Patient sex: F
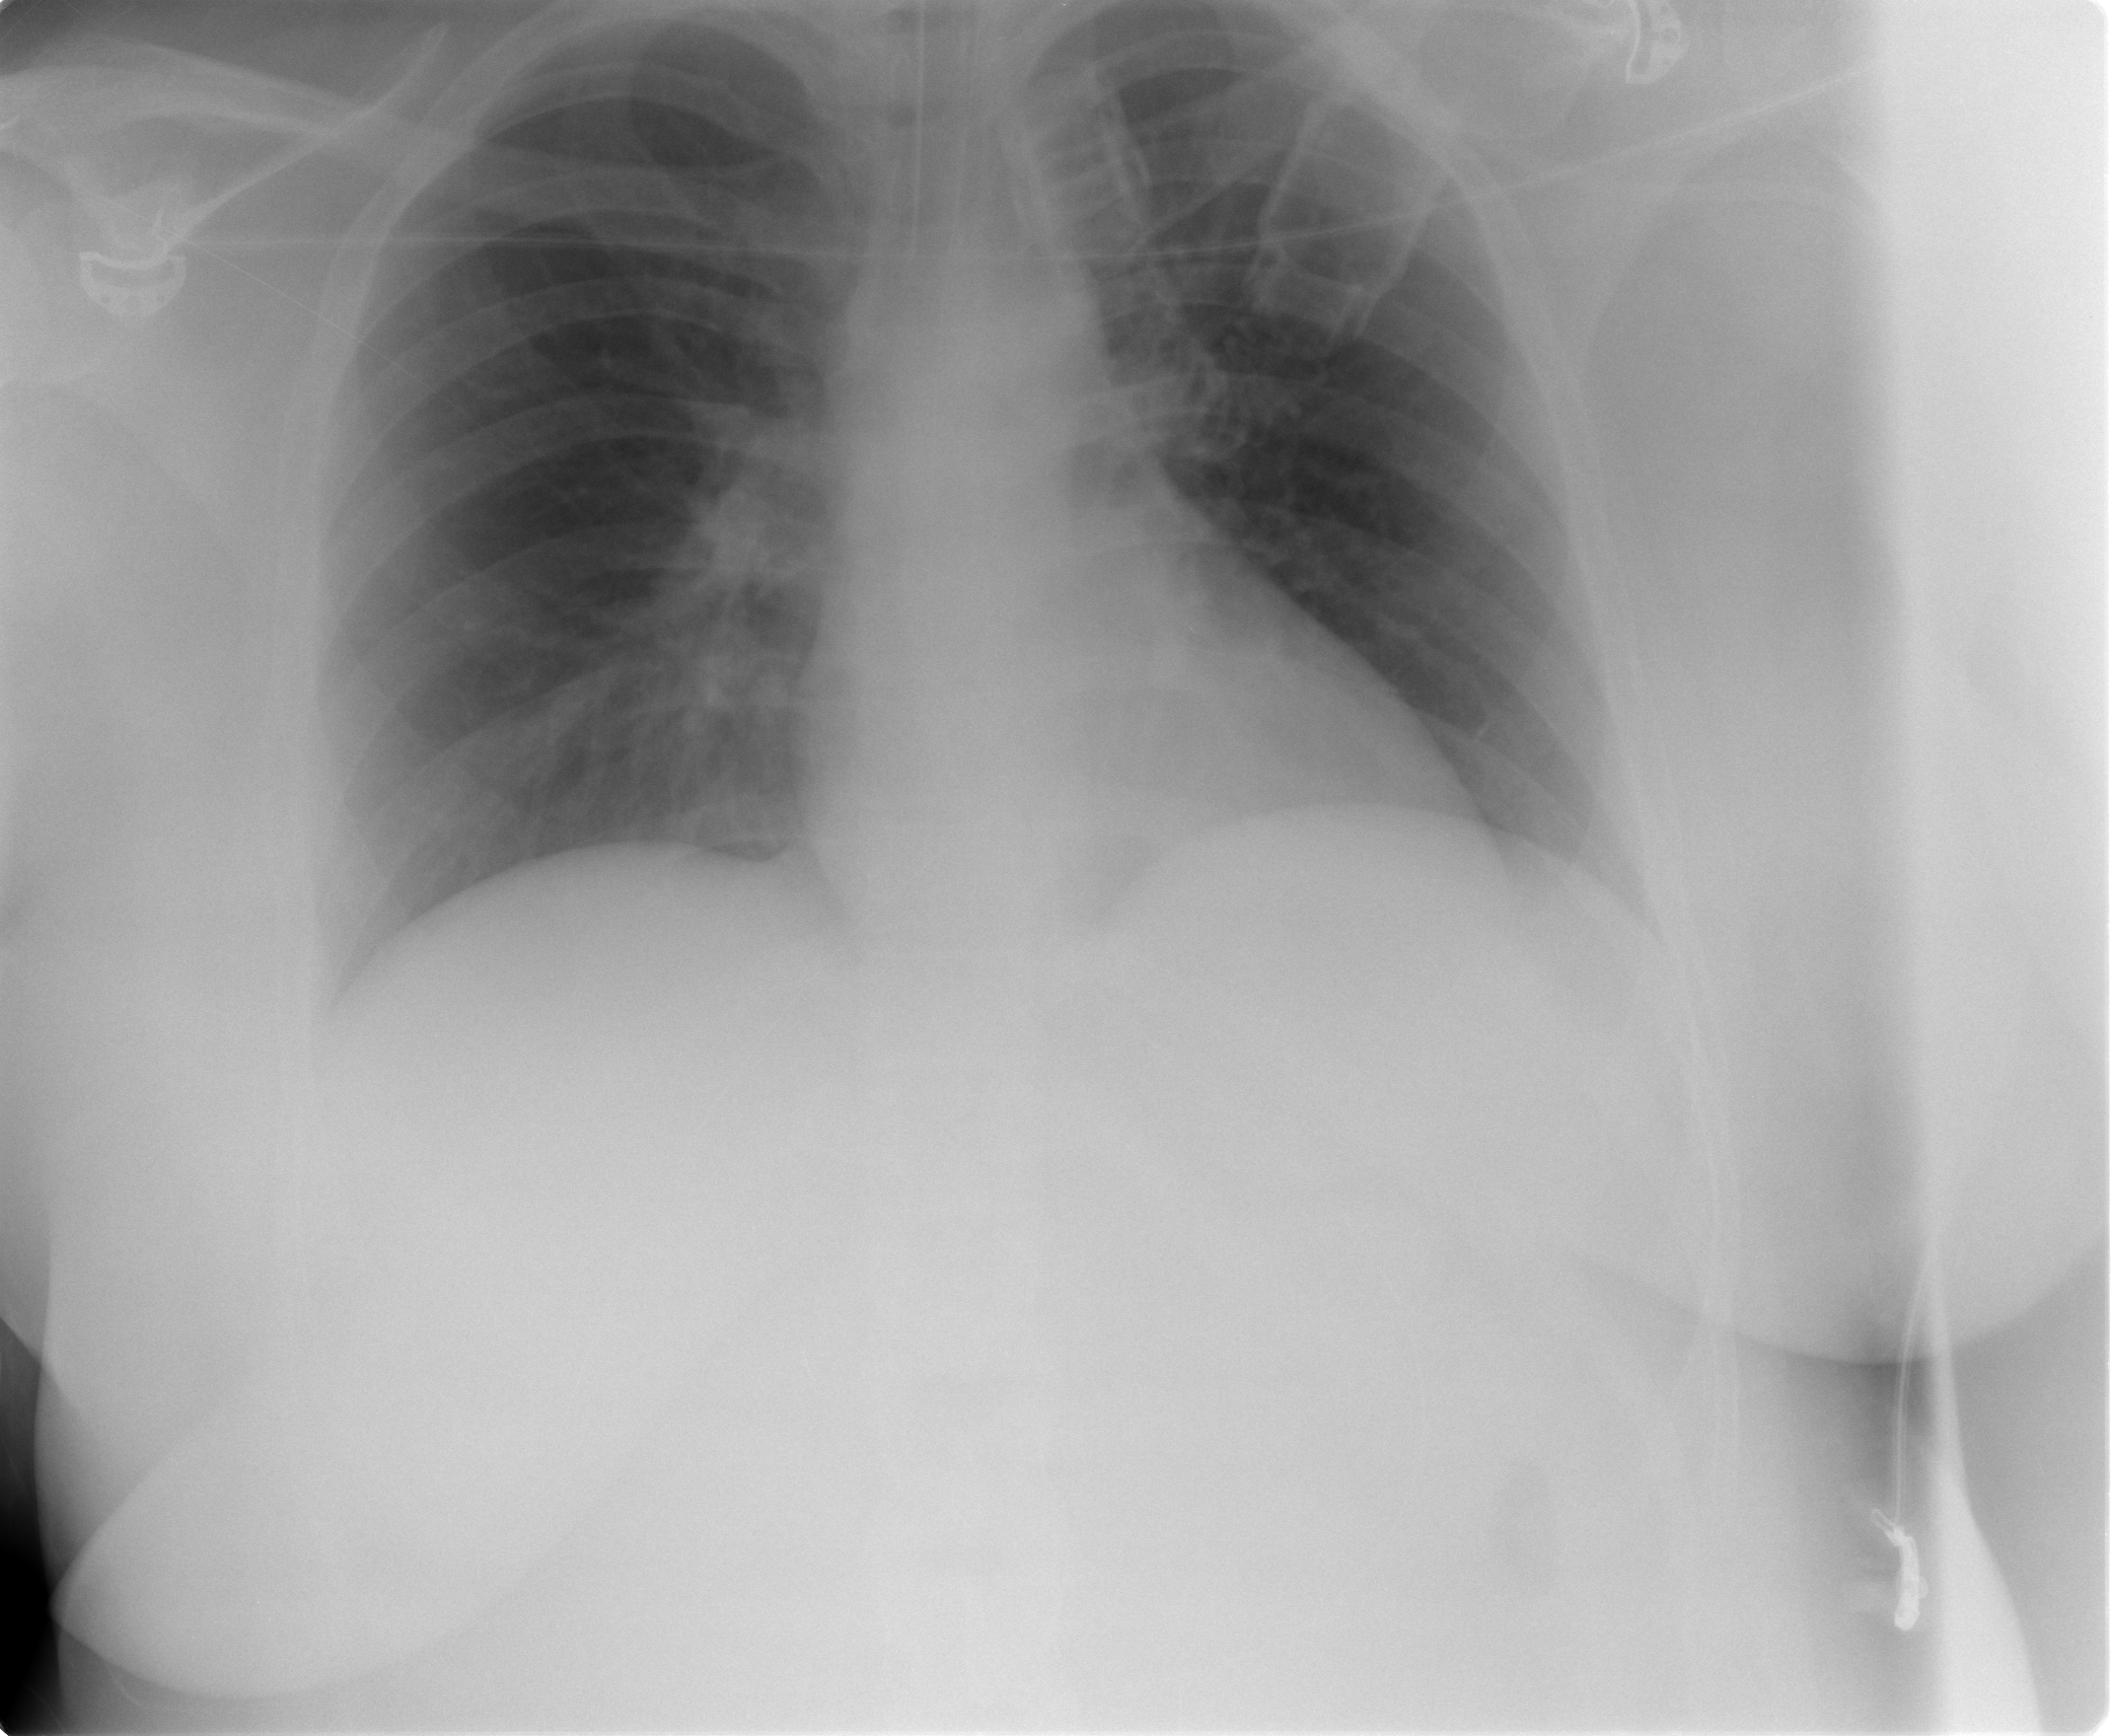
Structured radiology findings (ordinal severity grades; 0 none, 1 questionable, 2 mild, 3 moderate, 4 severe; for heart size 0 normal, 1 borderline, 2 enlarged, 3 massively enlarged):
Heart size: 0
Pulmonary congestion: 2
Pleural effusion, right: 0
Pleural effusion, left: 0
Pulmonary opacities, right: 0
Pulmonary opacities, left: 0
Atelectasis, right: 0
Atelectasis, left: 0